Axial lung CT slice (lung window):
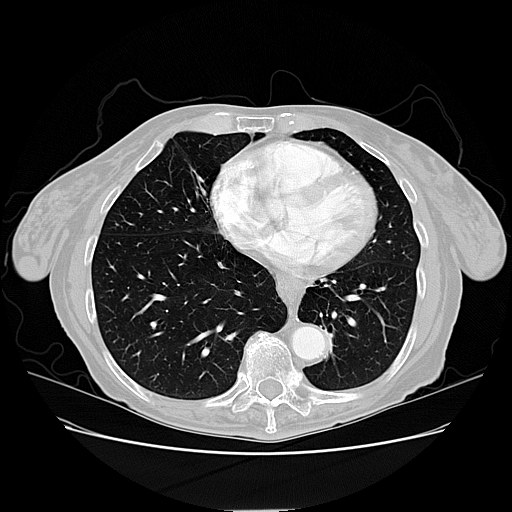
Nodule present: no